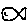
Label: fish